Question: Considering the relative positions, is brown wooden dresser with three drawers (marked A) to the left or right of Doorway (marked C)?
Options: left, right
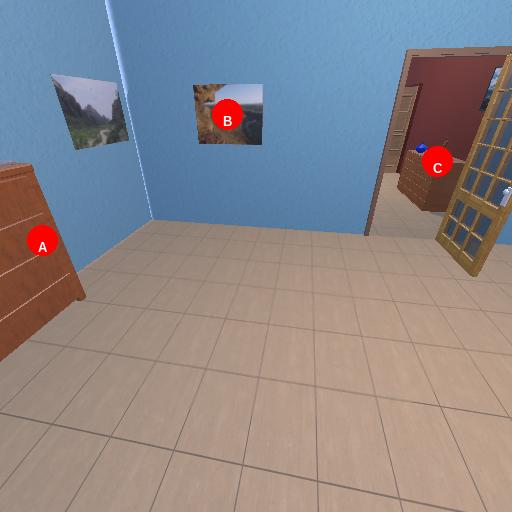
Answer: left